Field crop: maize
Growth stage: 2
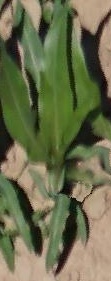
Species: maize